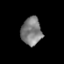
Tissue: prostate
Cell type: T cells
Senescence score: 0.3402
Nuclear area (px): 551
Mean DAPI intensity: 127.37